Question: I have kind of strange problem.
I'm trying to add a couple of events to som DOM elements (all existing, some initially hidden:
'''
$self.on("focus", function () {
$self.next().css("display", "inline-block");
});
$self.on("blur", function () {
$(this).next().hide();
});
$self.parent().find(".icon-ok").on("click", function() {
console.log("icon.ok")
});
'''
You can see the relevant part of the DOM here (self is the span user-name):

Later on, the element eventually because visible and I can click on it. However, the event handler is never called. If I remove the blur event, than the click event works. However, I need both.
What's going on here?
How can I fix it?
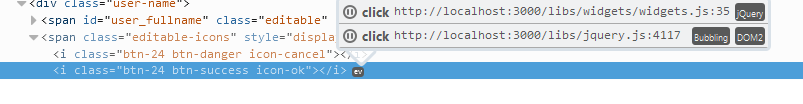
Answer: <URL> but using mousedown instead of blur may help you get both.
: Added code based on comment
'''
$self.parent().find(".icon-ok").on("mousedown", function() {
console.log("icon.ok")
});
'''